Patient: sex F, age 57
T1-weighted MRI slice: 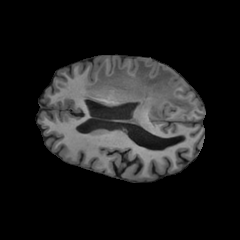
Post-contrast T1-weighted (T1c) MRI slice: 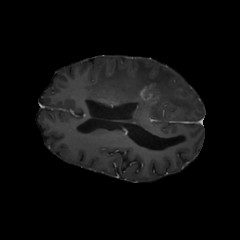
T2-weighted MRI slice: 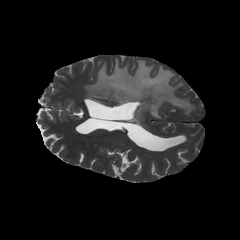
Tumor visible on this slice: yes
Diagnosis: Glioblastoma, IDH-wildtype
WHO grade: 4